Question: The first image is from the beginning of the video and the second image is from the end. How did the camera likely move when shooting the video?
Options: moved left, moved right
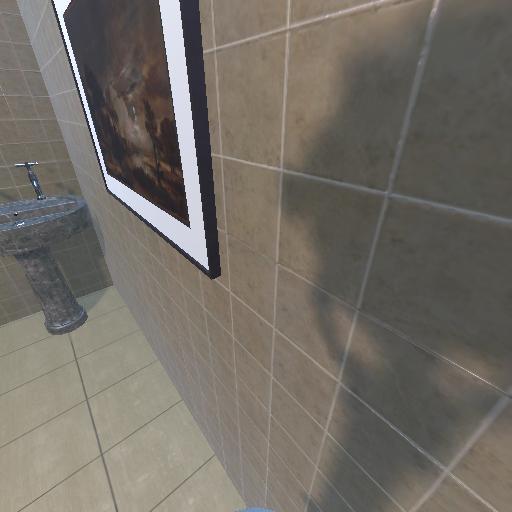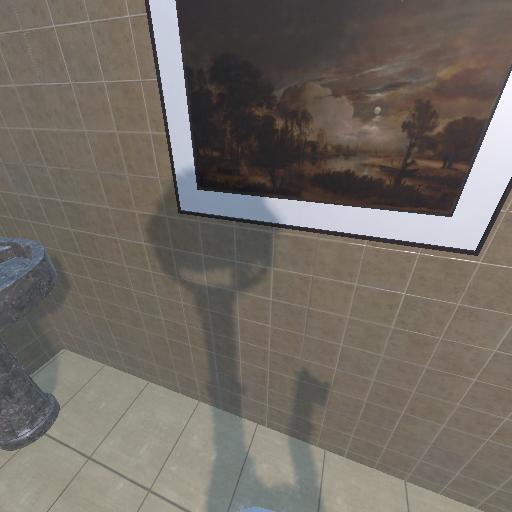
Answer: moved left